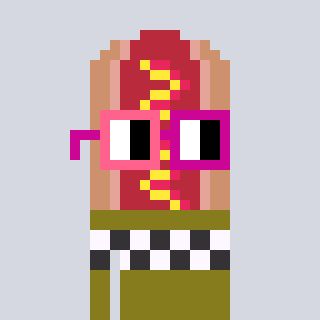
a pixel art character with square pink and red glasses, a hotdog-shaped head and a gunk-colored body on a cool background